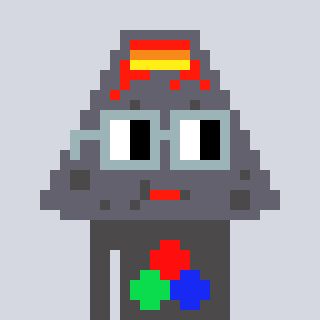
a pixel art character with square dark gray glasses, a volcano-shaped head and a grayscale-colored body on a cool background